Question: I want to create mysql person table with liquibase. But I'm getting one error so
> Caused by: liquibase.exception.ChangeLogParseException: databaseChangeLog does not contain a list of entries. Each changeSet must begin ' - changeSet:'
'''
databaseChangeLog:
-includeAll:
path: db/changelog/v-0.1/
'''
'''
databaseChangeLog:
- changeSet:
id: 20201015-01
author: nursultankhalilov
changes:
- createTable:
tableName: persons
columns:
- column:
name: person_id
type: bigint
autoIncrement: true
constraints:
primaryKey: true
primaryKeyName: person_pk
nullable: false
- column:
name: person_name
type: VARCHAR(255)
constraints:
nullable: false
- column:
name: person_surname
type: VARCHAR(255)
constraints:
nullable: false
- column:
name: person_email
type: VARCHAR(255)
constraints:
nullable: false
unique: true
- column:
name: person_phone
type: VARCHAR(20)
'''
Packet structure:

What am I doing wrong? Please help
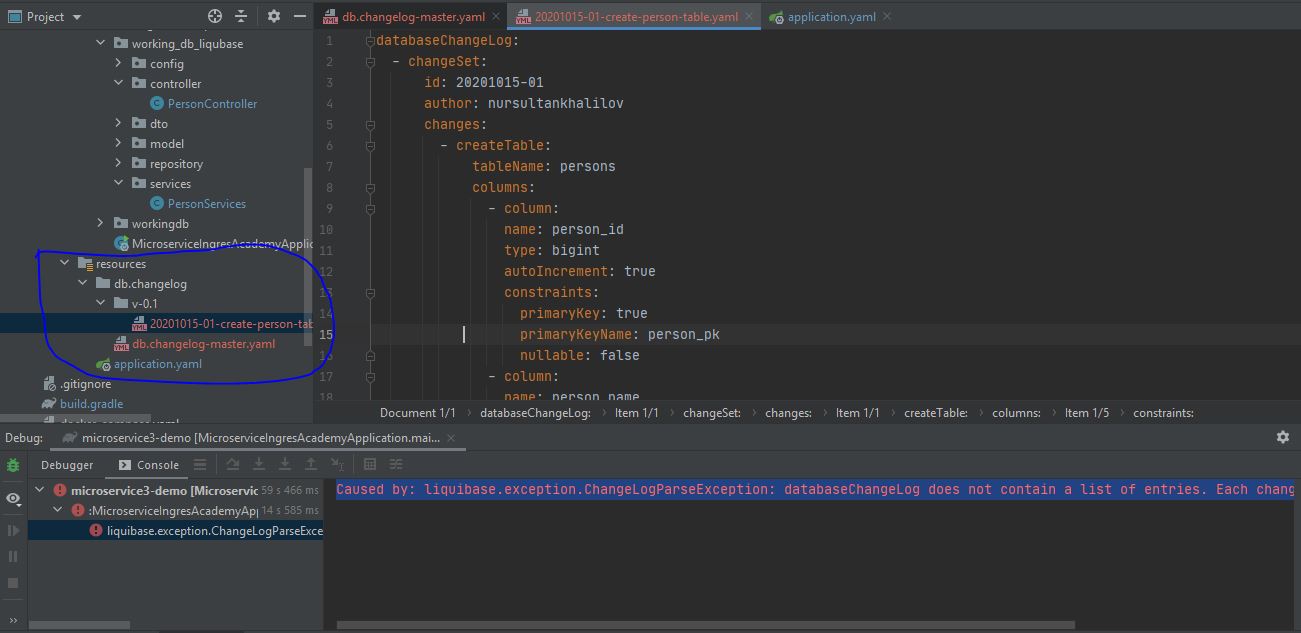
Answer: I think there should be a space in "-includeAll" after a dash